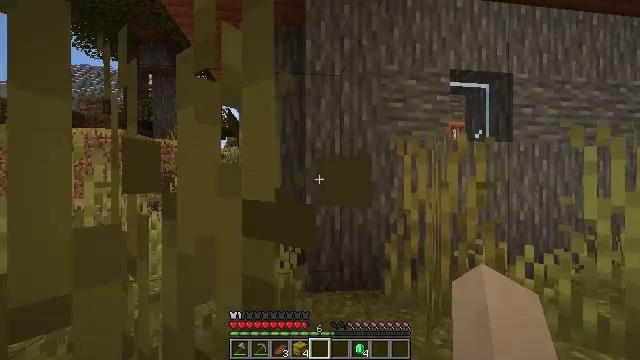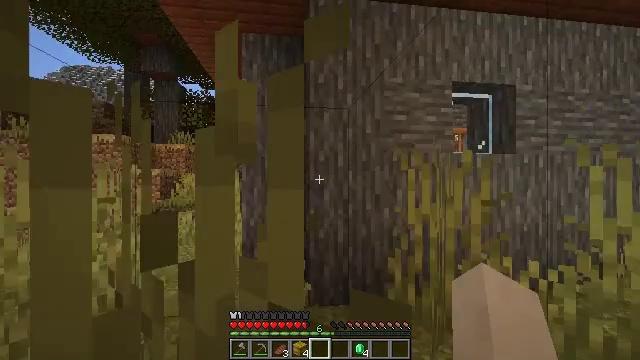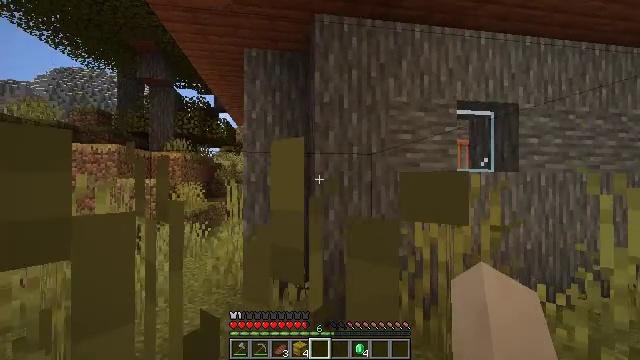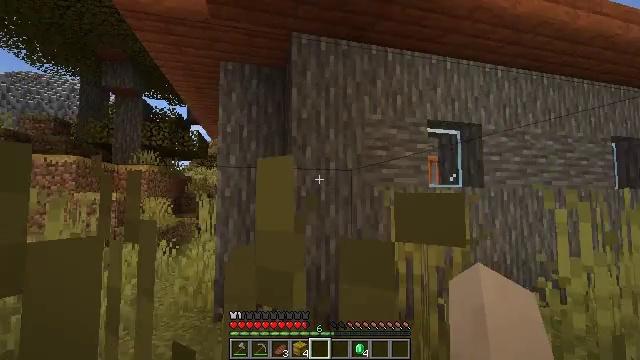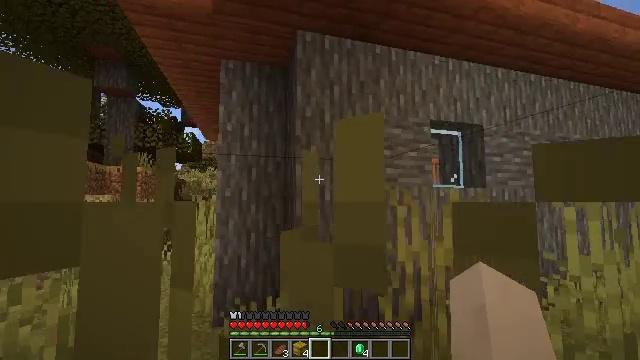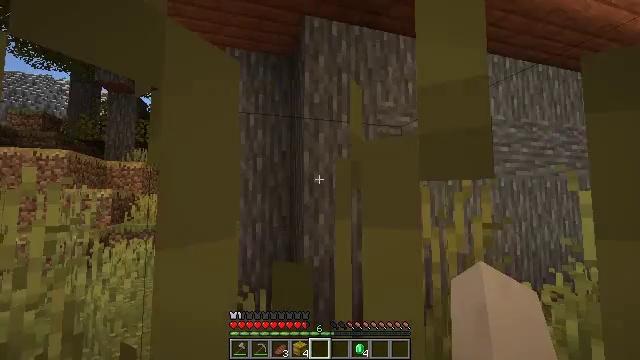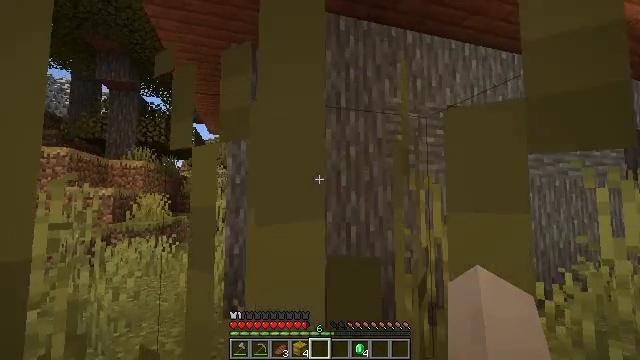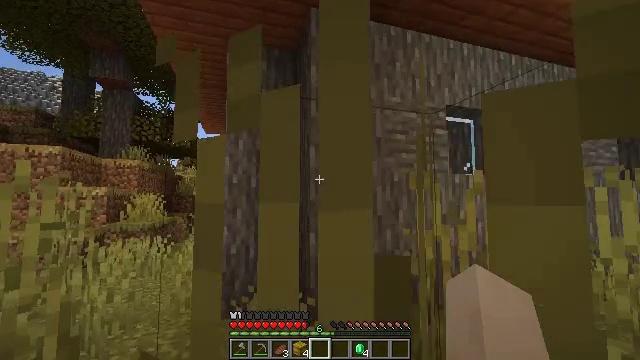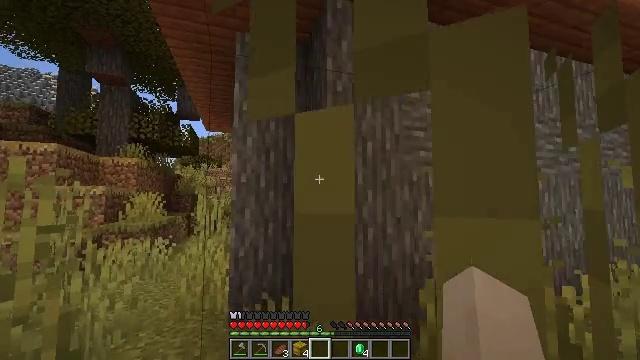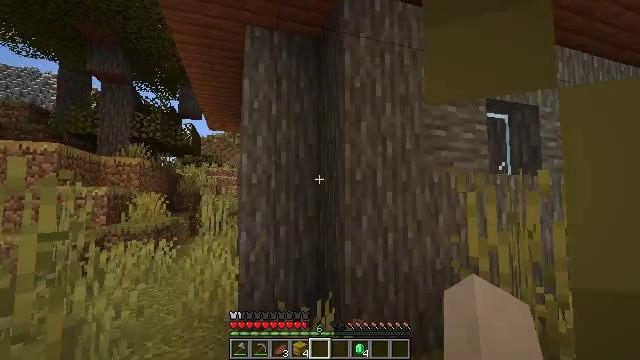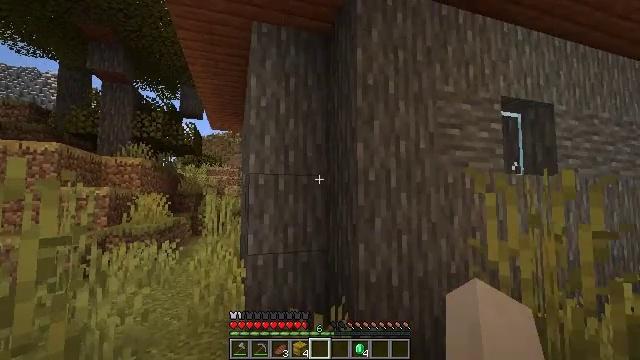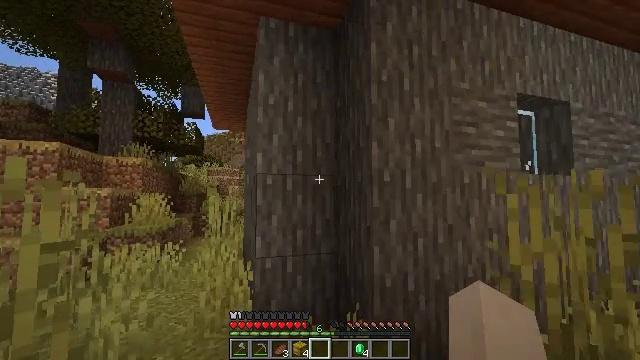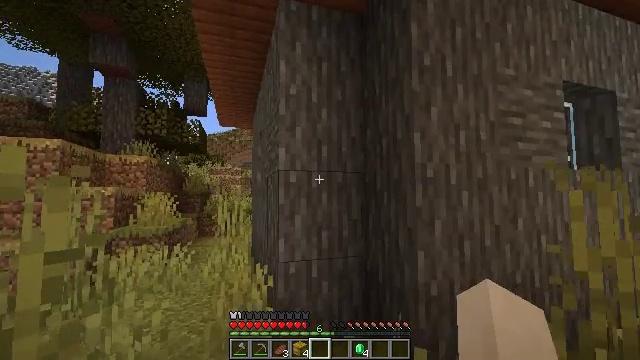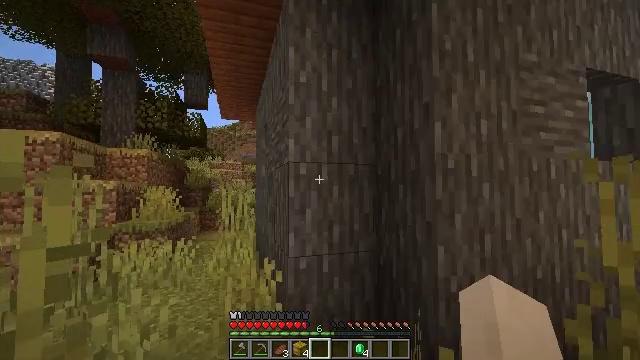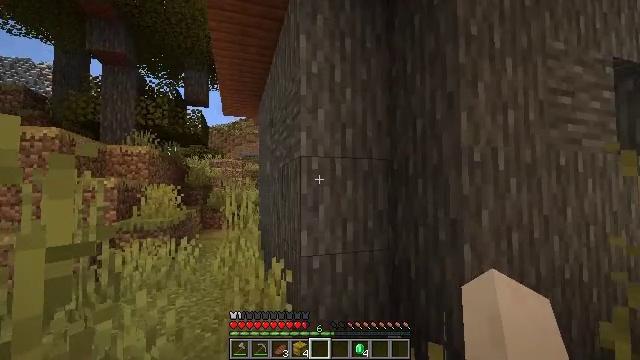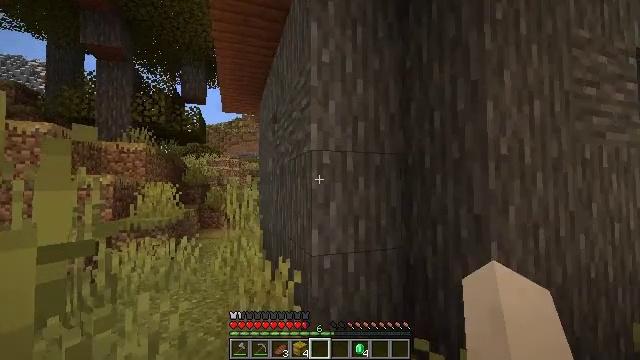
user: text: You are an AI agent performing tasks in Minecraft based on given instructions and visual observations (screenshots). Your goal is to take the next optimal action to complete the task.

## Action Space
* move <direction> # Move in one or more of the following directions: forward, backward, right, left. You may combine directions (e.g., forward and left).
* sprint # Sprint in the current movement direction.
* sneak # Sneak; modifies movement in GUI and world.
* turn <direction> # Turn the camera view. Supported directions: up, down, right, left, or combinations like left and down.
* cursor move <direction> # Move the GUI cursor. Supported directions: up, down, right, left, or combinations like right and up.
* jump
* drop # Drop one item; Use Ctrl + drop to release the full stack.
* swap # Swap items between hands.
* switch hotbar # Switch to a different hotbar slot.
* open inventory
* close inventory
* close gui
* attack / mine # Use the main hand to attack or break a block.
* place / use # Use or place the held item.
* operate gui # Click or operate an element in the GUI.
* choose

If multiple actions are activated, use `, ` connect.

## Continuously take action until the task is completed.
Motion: motion action
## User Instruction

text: Recycle the grindstone by mining it.
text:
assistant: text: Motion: move forward and move left
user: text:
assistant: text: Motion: move forward and move left, turn right
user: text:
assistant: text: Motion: move forward and move left, turn right and up
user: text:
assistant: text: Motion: move forward and move left, turn right
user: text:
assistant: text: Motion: move forward and move left
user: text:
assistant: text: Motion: move forward and move left
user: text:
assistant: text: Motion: move forward and move left
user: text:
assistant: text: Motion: move forward and move left
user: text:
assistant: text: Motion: move forward and move left
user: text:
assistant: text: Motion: move forward and move left
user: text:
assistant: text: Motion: move forward and move left
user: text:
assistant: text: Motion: move forward and move left
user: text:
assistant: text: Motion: move forward and move left, turn down
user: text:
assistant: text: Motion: move forward and move left
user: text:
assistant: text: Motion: move forward and move left
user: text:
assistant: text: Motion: move forward and move left, turn right
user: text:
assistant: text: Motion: move forward and move left, turn right
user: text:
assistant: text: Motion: move forward and move left, turn right
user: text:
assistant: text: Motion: move forward and move left
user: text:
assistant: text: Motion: move forward and move left
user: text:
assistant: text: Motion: move forward and move left
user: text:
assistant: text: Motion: move forward and move left
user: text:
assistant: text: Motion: move forward and move left
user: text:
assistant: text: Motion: move forward and move left
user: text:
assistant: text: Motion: move forward and move left
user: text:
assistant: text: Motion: move forward and move left, turn left and down
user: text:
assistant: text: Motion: move forward and move left, turn left and down
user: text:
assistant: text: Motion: move forward, turn left and down
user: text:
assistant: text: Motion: move forward, turn left
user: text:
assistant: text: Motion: move forward, sprint